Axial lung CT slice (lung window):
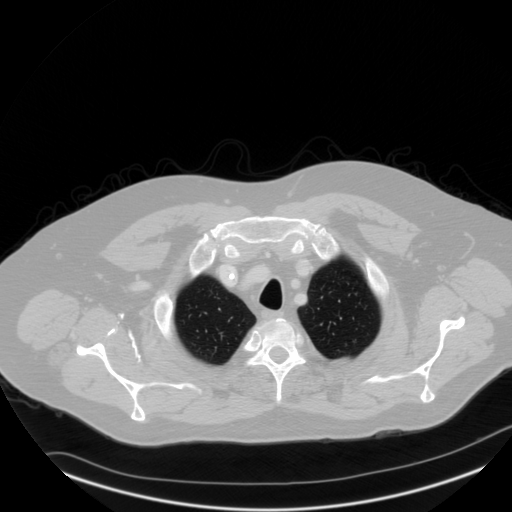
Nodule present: no